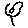
Label: flower